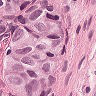
Metastatic tissue present: yes